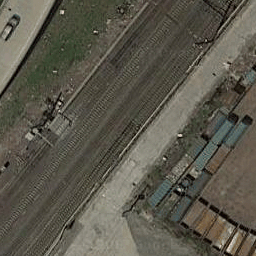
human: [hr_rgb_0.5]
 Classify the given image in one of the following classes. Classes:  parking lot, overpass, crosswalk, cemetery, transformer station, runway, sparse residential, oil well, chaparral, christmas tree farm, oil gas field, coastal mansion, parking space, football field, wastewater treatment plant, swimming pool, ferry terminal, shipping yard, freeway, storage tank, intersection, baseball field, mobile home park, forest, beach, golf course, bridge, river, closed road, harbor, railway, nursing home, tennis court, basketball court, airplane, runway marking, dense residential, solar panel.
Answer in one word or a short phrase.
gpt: railway